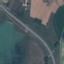
Label: Highway